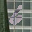
Label: 6